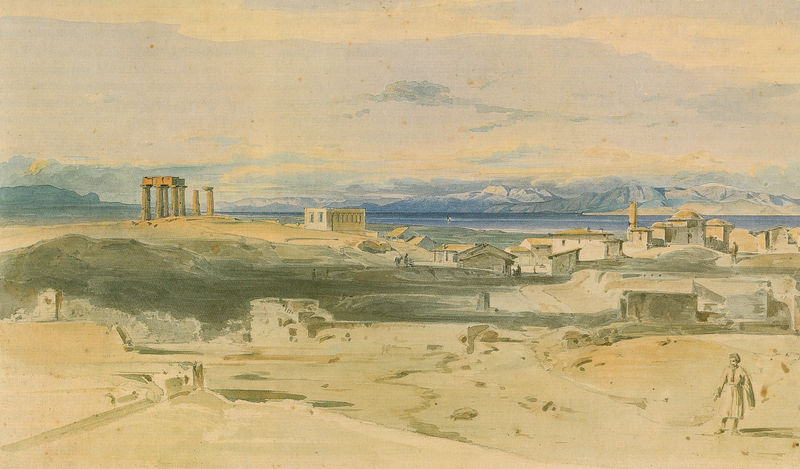
Titel: Korinth mit dem Apollontempel
Künstler: Ludwig Lange
Standort: München
Institution: Staatliche Graphische Sammlung
Schlagwörter: berg, blau, dunkel, himmel, mann, meer, schatten, wasser, wolken, aquarell, fluss, gelb, grün, landschaft, menschen, ocker, sand, see, stadt, braun, frau, grau, hell, licht, schwarz, skizze, straße, säule, säulen, weiss, dach, gebäude, haus, weg, wolke, beige, architektur, mensch, stein, steine, erde, horizont, häuser, hügel, natur, weite, kirche, sonne, land, figur, person, tal, zart, turm, statue, sommer, italien, ort, süden, heiß, berge, dünen, gebirge, wüste, dorf, dächer, nebel, berglandschaft, massiv, hafen, kuppel, romantik, staffage, bauer, bucht, vanitas, tusche, ruine, antike, begr, staub, ruinen, rom, kaputt, natu, antik, griechen, wanderer, griechenland, fernblick, tempel, turban, grieche, türkei, bau, athen, sizilien, gouache, nolde, tempelruine, gelbtöne, zeihcnung, reisebild, gliechenland, säüle, 1600, dünenmeer, meeresarm, küste ufer, italienreisen